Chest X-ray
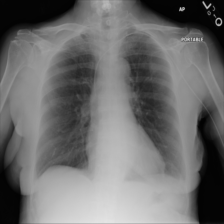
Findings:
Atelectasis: negative
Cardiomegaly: negative
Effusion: negative
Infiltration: negative
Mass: negative
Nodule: negative
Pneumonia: negative
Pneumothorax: negative
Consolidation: negative
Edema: negative
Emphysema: negative
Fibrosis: negative
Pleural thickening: negative
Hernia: negative